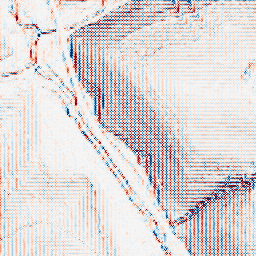
Category: wavelet
Decomposition family: wavelet_biorthogonal
Decomposition parameters: wavelet: bior1.3
level: 1
Upsampling method: cubic_mitchell
Upsampling parameters: scale: 2
Upsampling scale: 2